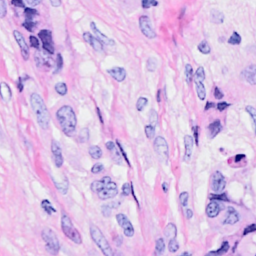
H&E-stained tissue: Breast